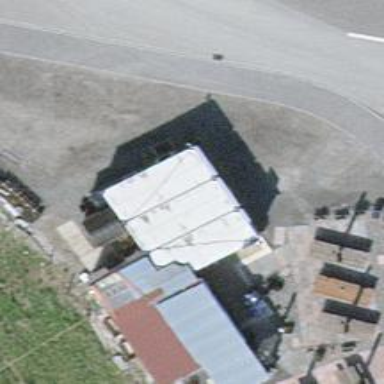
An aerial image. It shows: Container building.